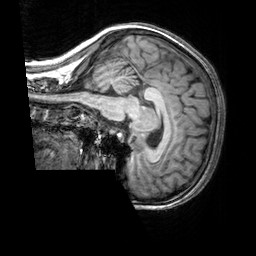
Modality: T1w
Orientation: sagittal
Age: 40
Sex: female
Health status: healthy
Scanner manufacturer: siemens
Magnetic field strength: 3 T
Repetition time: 2.3 s
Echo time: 0.00303 s